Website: apple
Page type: billing-address
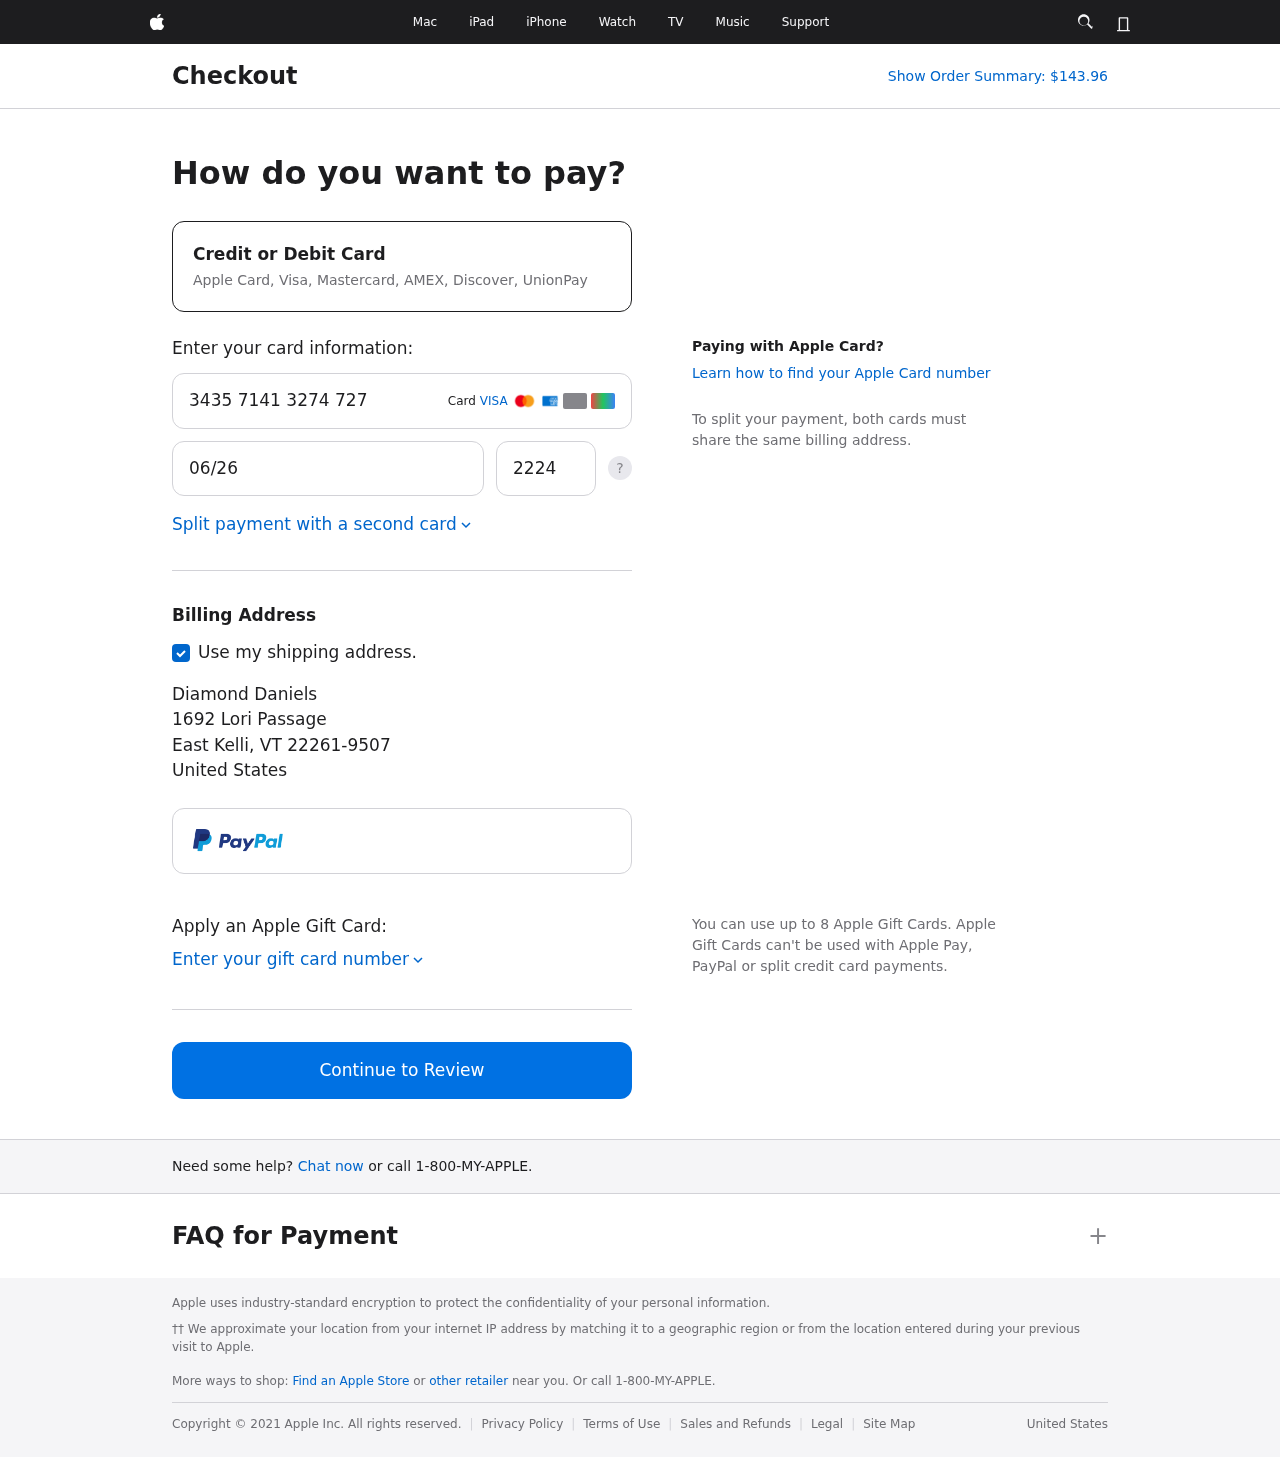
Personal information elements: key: PII_CARD_CVV
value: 2224
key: PII_CARD_EXPIRY
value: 06/26
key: PII_CARD_NUMBER
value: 3435 7141 3274 727
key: PII_CITY
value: East Kelli
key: PII_COUNTRY
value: United States
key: PII_FULLNAME
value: Diamond Daniels
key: PII_POSTCODE_FULL
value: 22261-9507
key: PII_STATE_ABBR
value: VT
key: PII_STREET
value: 1692 Lori Passage
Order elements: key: ORDER_TOTAL
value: Show Order Summary: $143.96